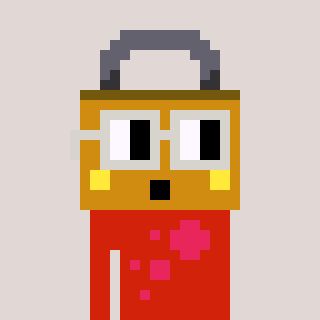
a pixel art character with square light gray glasses, a lock-shaped head and a red-colored body on a warm background